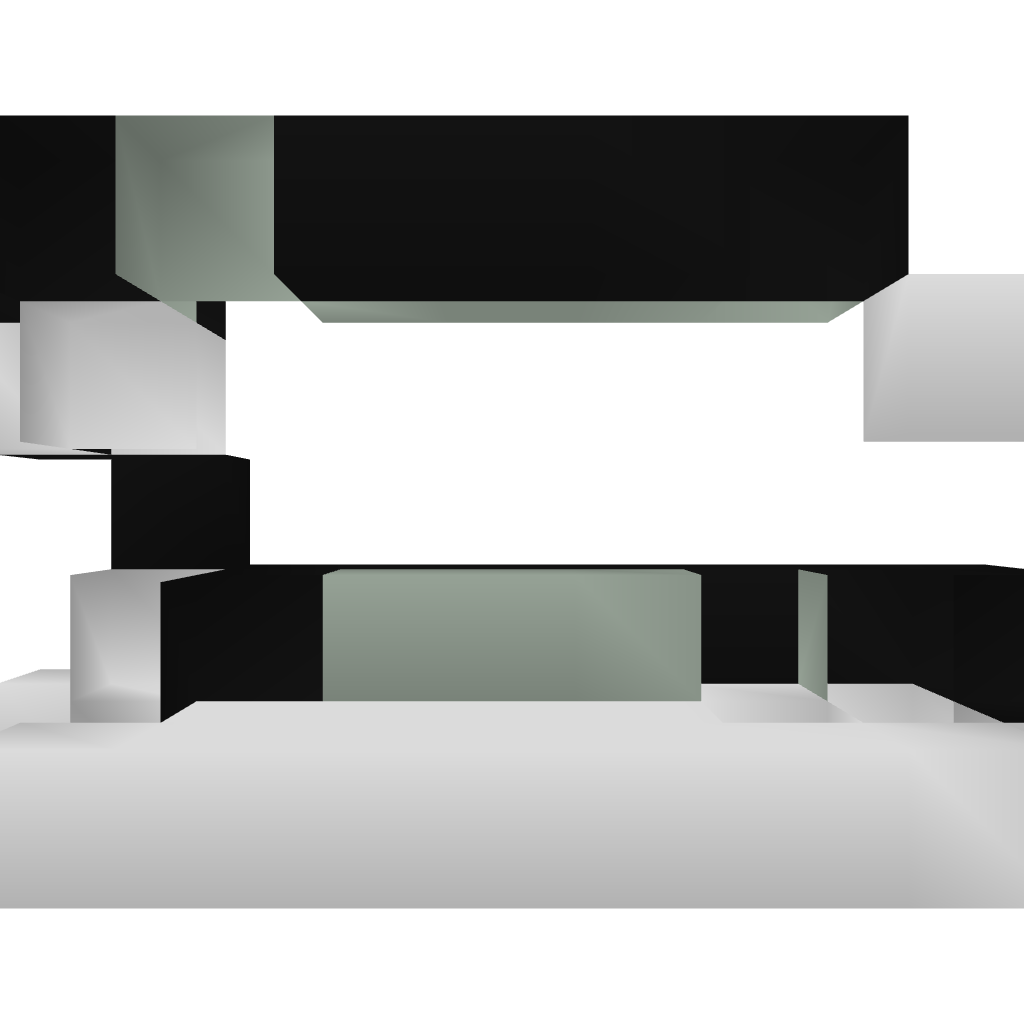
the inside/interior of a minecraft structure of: small redstone tv 4 a house